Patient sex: F
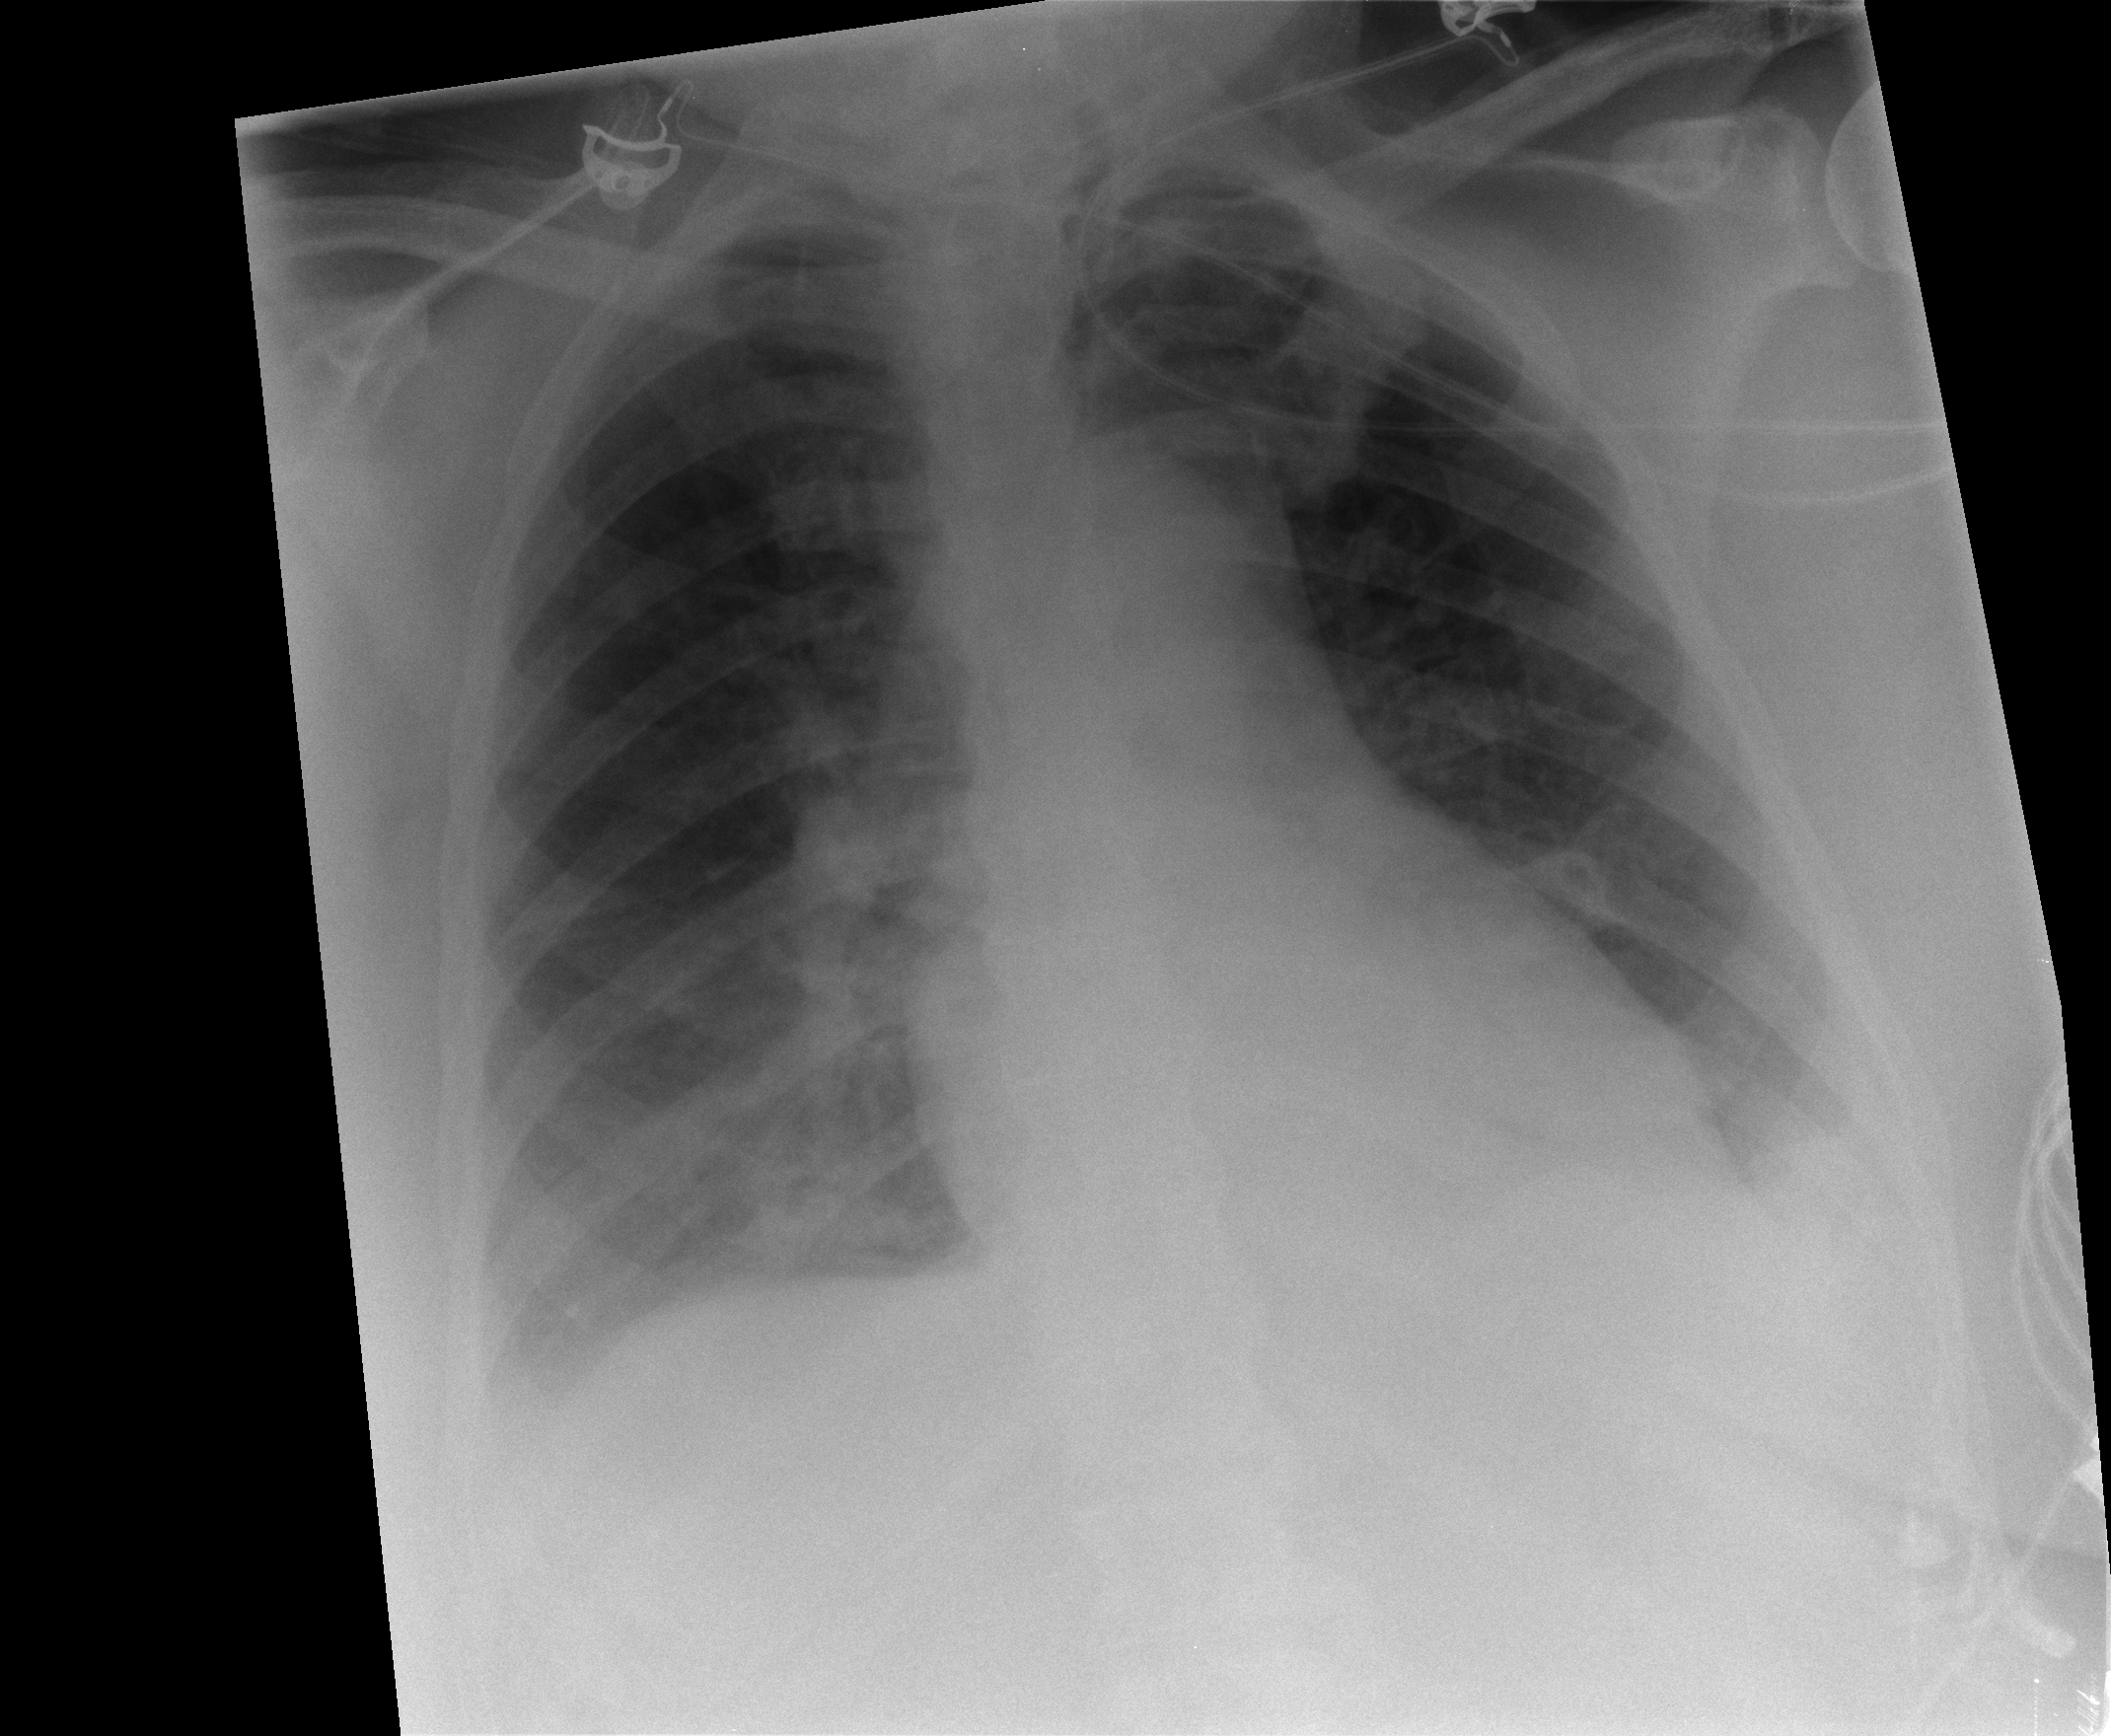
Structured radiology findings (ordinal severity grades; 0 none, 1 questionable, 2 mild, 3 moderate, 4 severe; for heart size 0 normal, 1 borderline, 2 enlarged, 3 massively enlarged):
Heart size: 0
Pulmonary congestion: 0
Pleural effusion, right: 0
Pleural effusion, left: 0
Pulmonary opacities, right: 2
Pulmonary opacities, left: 0
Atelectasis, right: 2
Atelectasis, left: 2